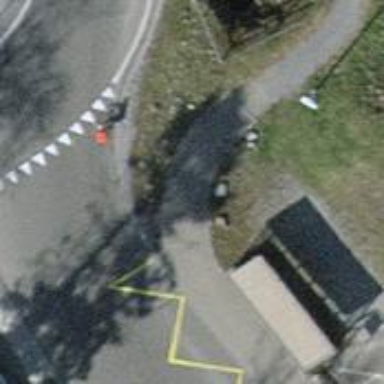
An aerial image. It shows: Asphalt sidewalk.